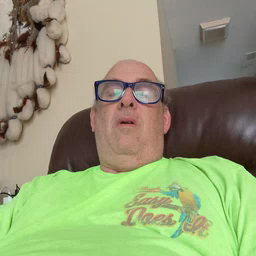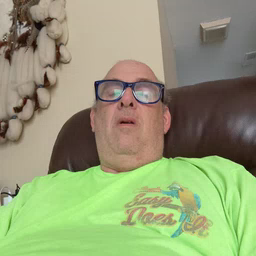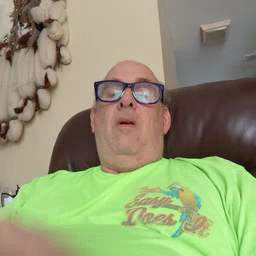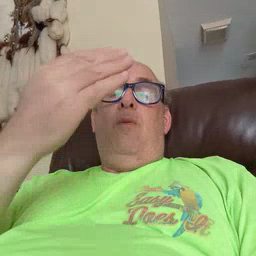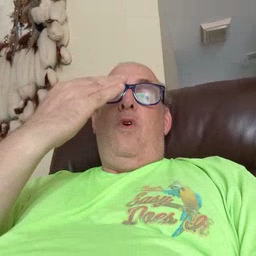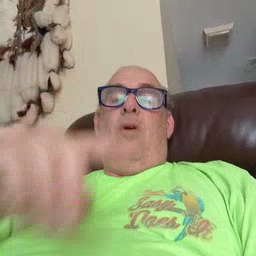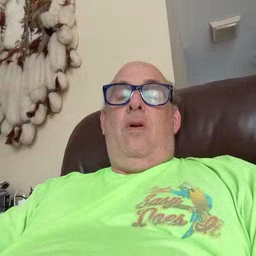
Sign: morning